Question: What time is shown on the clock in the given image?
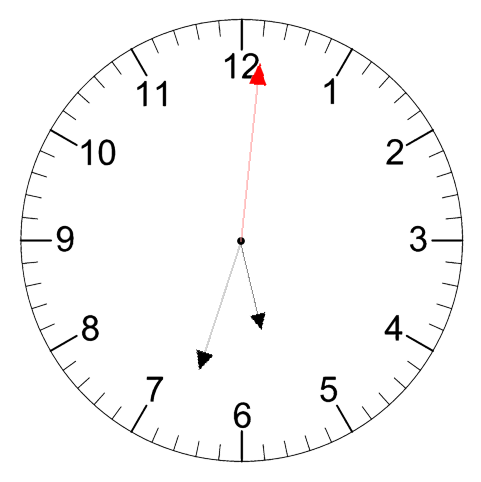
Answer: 05:33:01